Aerial crown-view tile of a tropical tree (Barro Colorado Island, Panama), acquired 20240813:
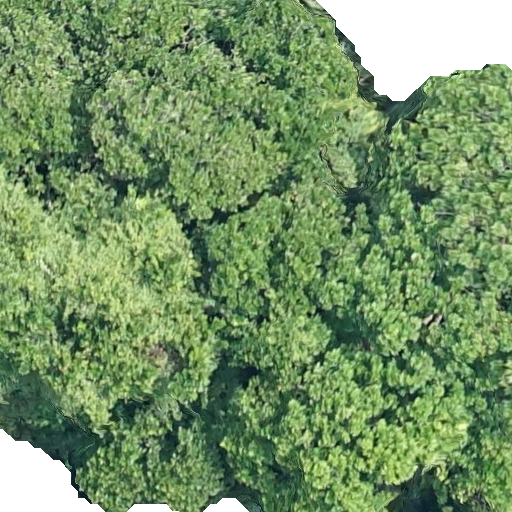
Species: Anacardium excelsum
GBIF accepted scientific name: Anacardium excelsum
Crown area: 518.971 m²